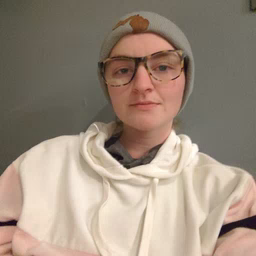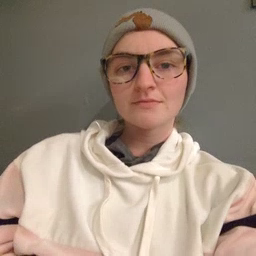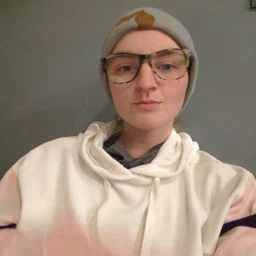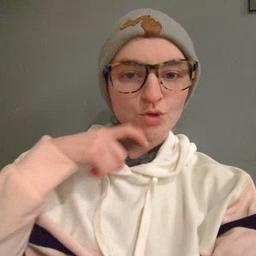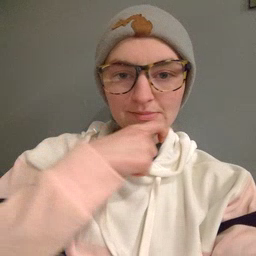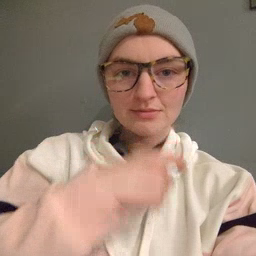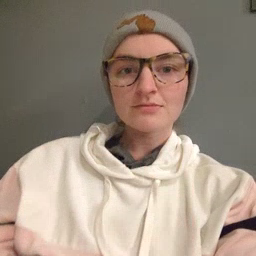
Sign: cereal